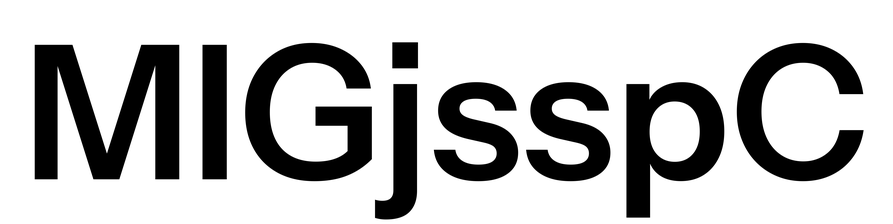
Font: InstrumentSans_SemiBold